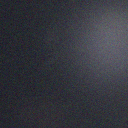
Screen state: off